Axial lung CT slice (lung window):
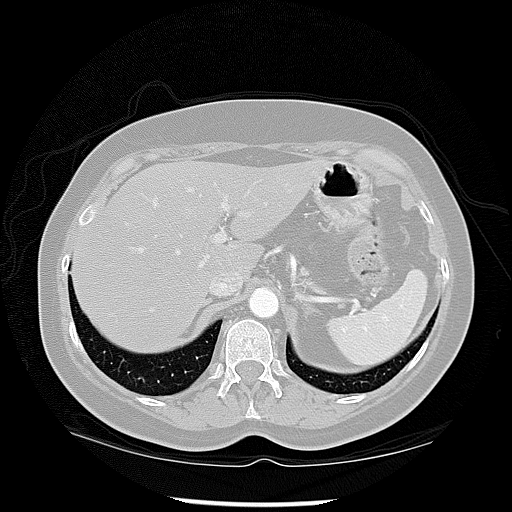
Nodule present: no